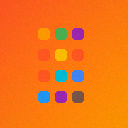
Screen state: on